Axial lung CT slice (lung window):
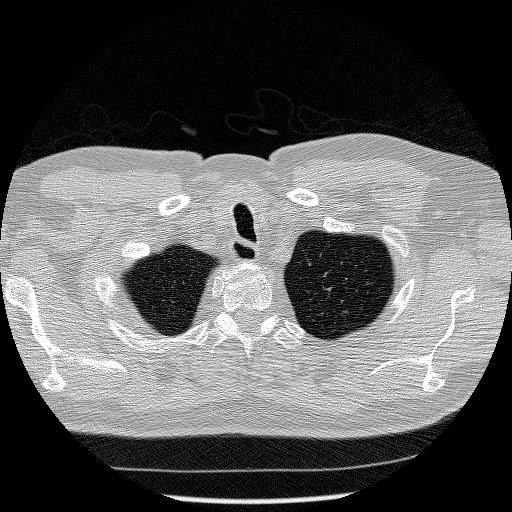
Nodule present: no